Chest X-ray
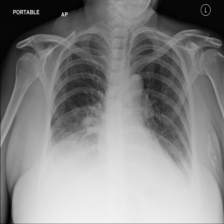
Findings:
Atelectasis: negative
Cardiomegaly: negative
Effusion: negative
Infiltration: negative
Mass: negative
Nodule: negative
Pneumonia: negative
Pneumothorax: negative
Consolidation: negative
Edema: negative
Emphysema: negative
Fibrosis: negative
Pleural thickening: negative
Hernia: negative